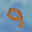
Label: 9